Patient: sex M, age 43
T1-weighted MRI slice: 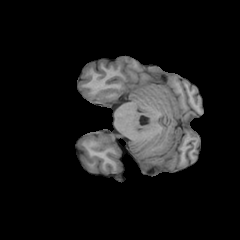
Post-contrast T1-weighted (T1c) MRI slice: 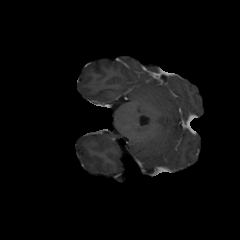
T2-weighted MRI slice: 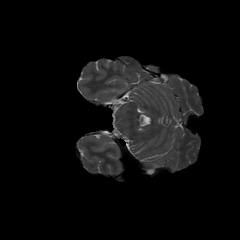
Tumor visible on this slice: no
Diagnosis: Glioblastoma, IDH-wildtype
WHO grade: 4